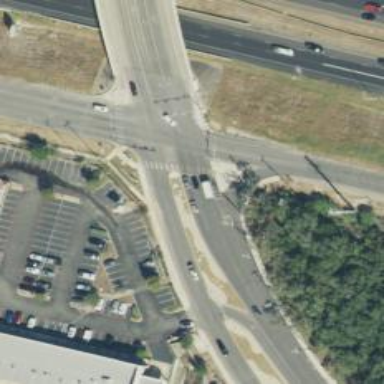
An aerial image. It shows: Secondary link road with asphalt surface.